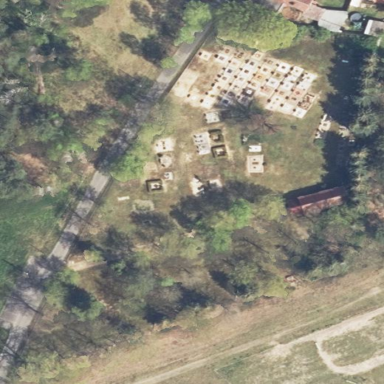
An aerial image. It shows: Graveyard.